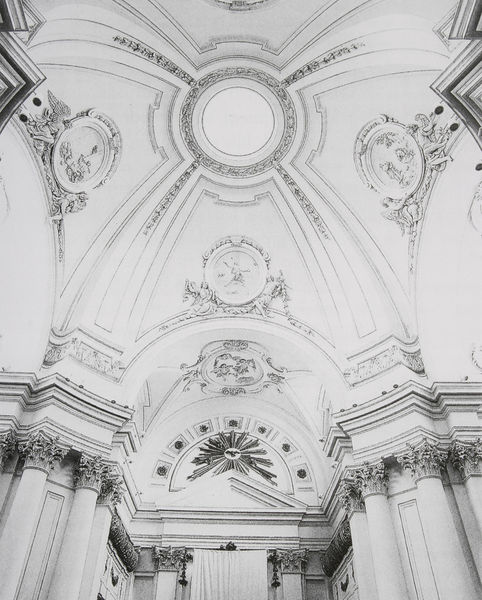
Titel: Kuppel
Künstler: Luigi Vanvitelli
Standort: Pesaro
Institution: Santa Maria Maddalena
Schlagwörter: flügel, weiß, hell, schwarz, säulen, architektur, barock, vorhang, kirche, sonne, innen, kreis, rund, tondo, engel, relief, bogen, giebel, figuren, rundbogen, kuppel, ornamente, stuck, foto, gewölbe, strahlen, rippen, schwarz-weiß, kapitelle, pantheon, fries, schlussstein, öffnung, gesims, apsis, korinthisch, sakralbau, gebälck, seulen, medallions, kuppelfenster, halbseulen, 3, 9, 2